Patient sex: M
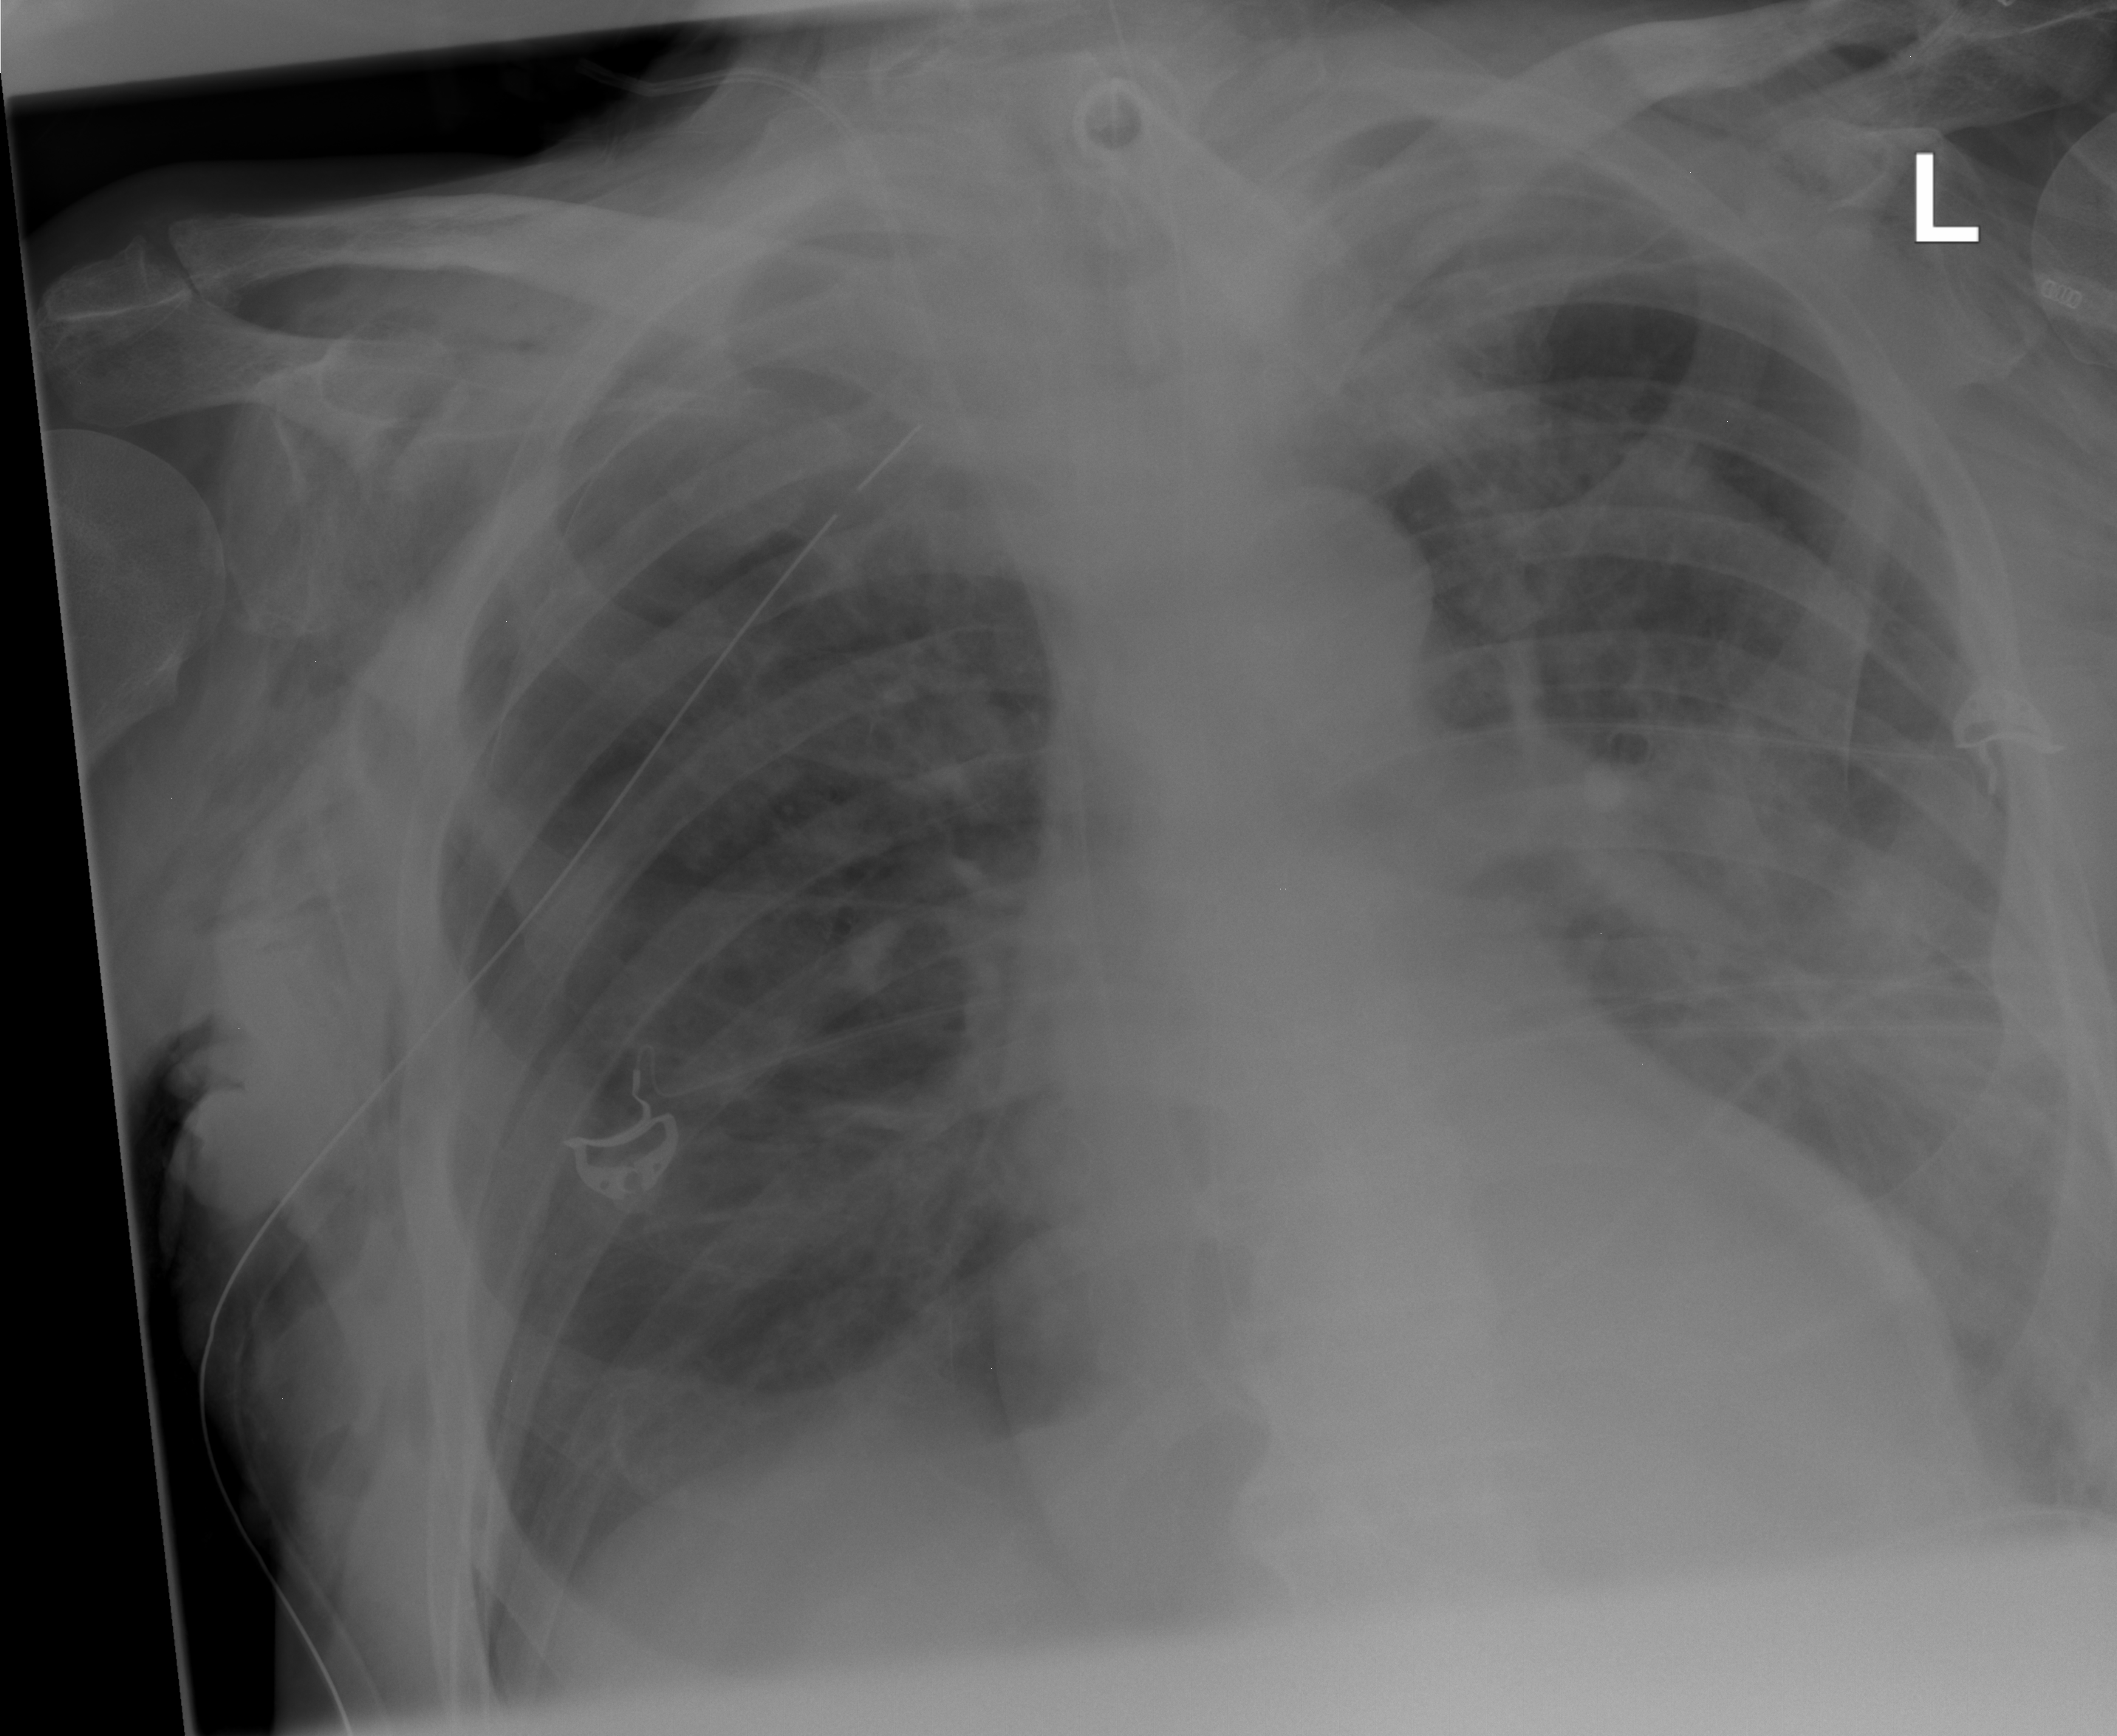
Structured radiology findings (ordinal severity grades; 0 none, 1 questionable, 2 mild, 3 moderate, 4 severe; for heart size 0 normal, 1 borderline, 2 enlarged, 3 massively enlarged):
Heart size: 2
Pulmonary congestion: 0
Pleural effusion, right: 0
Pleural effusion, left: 2
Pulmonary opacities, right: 0
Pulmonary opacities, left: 0
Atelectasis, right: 2
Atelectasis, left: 3